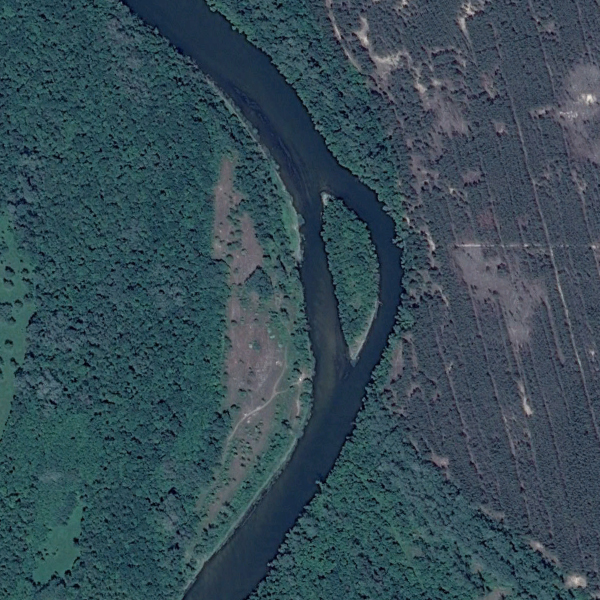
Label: River